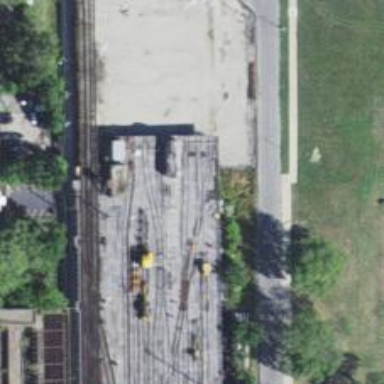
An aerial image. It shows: Bridge over electrified rail tracks leading to service yard.